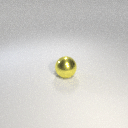
large yellow metal sphere